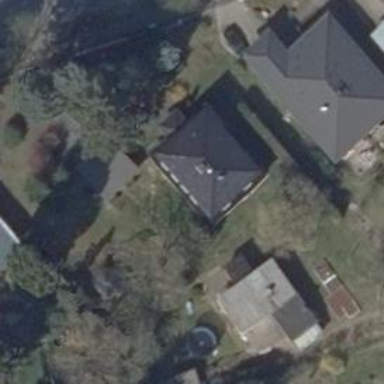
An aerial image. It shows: Detached building with mansard roof.